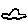
Label: car